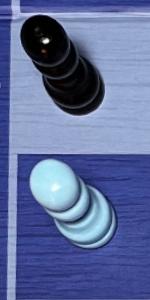
Label: Pawn_White